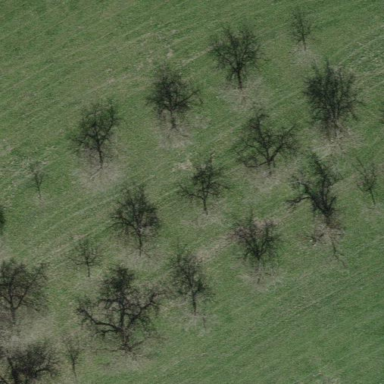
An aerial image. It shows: Orchard.